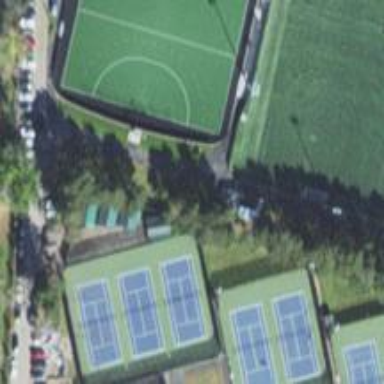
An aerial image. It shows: Recreation ground with tennis court.